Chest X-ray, PA view. Patient: 50 years old, sex F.
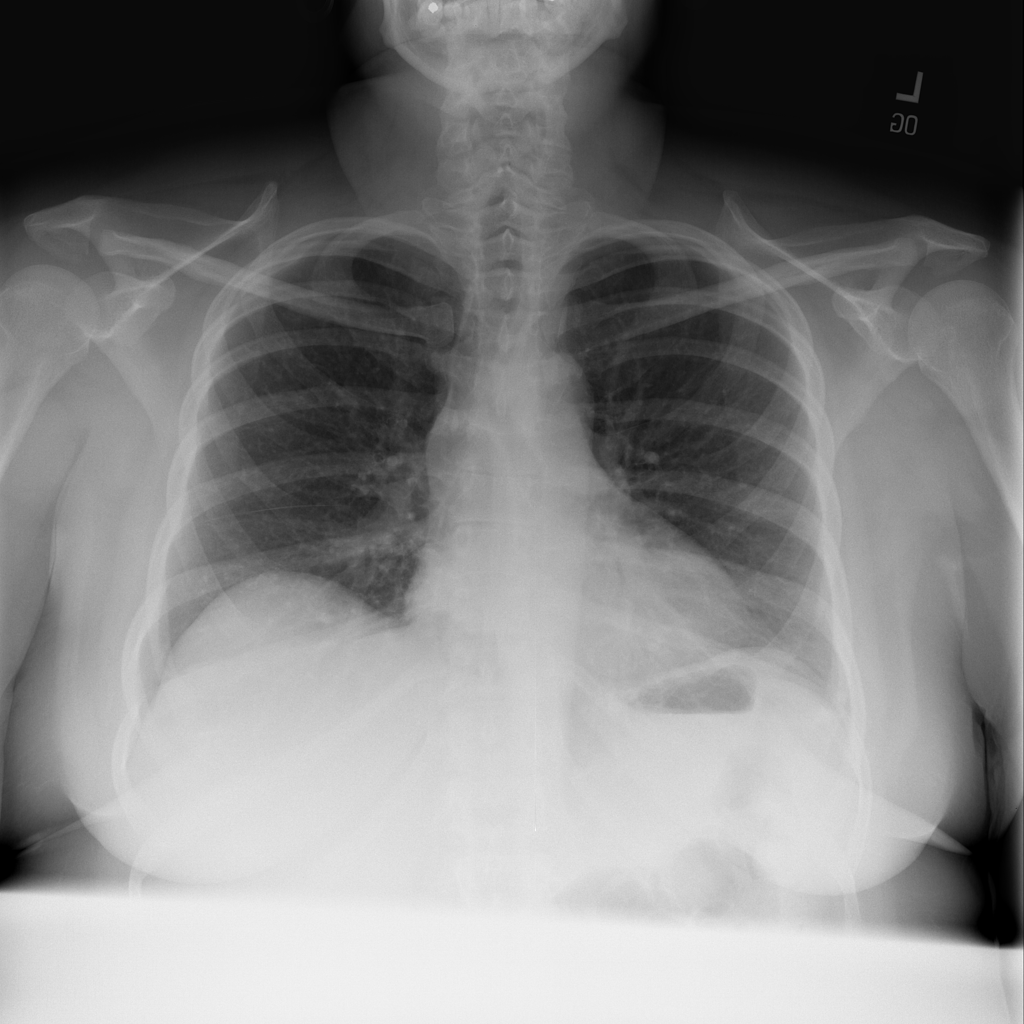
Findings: No Finding